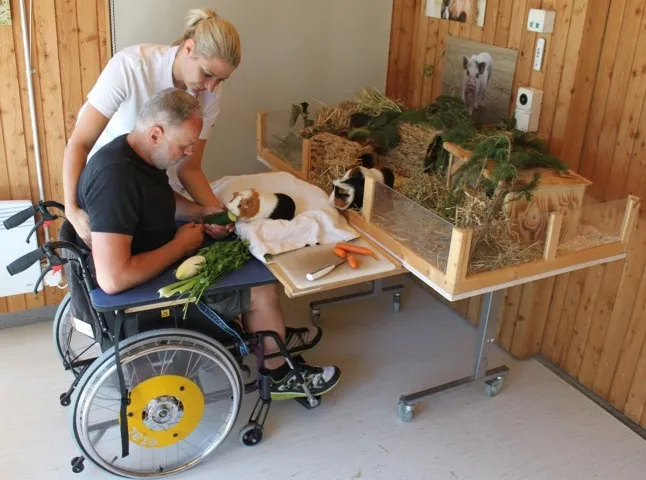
Exemplary setting of an animal-assisted therapy session with a patient in a minimally conscious state (a healthy volunteer posed in this picture to represent the setting). The figure has been published in Hediger.
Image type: medical_photograph (other_medical_photograph)